Question: I'm trying to build a category/subcategory class with php & MySQL.
I am stuck with the following problem:
I want to make a selection of all categories in an ordered way like it's showed in the picture below. The table structure I've made is:

Can I build an SELECT * statement which will select these categories in that order?
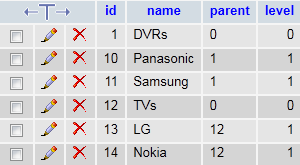
Answer: You need to index your tree. There are multiple means to do so, explained in <URL>.